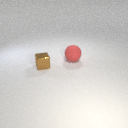
small brown metal cube to the left of large red rubber sphere